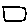
Label: square